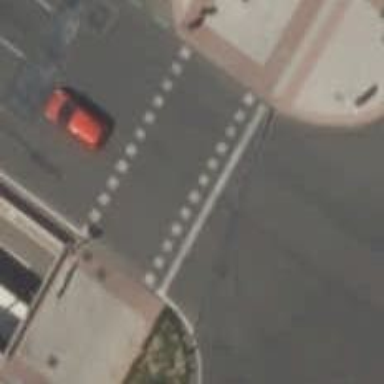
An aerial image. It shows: Traffic signals at road crossing.